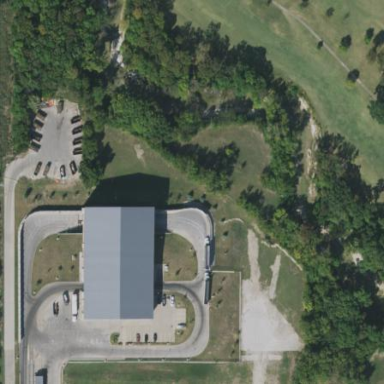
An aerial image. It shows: Man-made training facility.